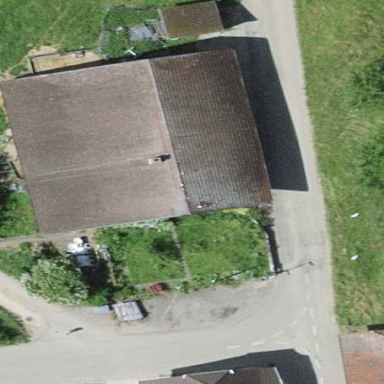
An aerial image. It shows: Farm building.